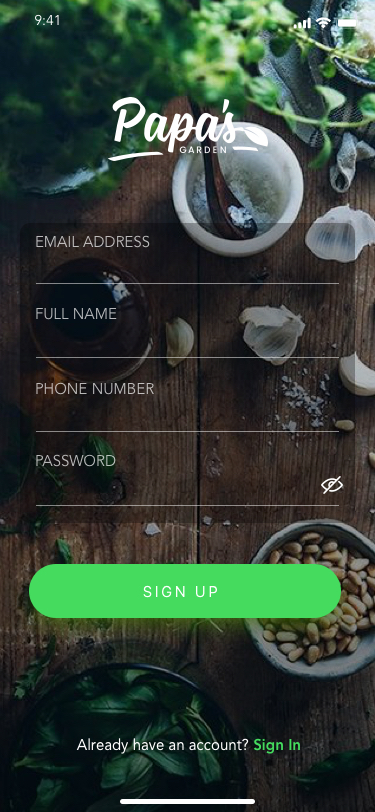
Text in this UI design:
Email address
Full Name
Phone Number
Password
Already have an account? Sign In